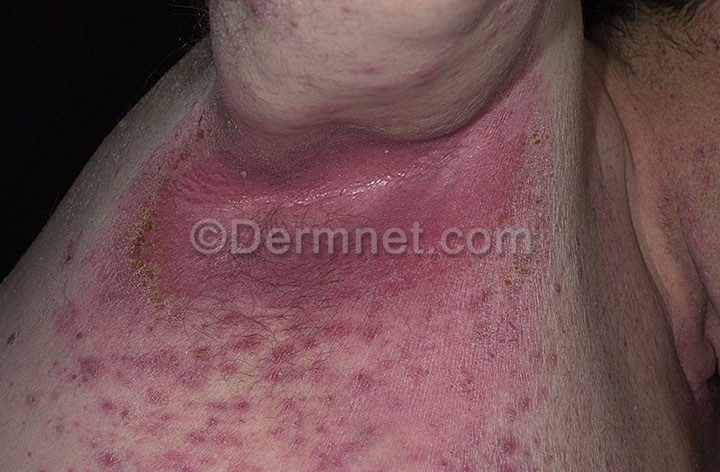
Disease: Tinea Ringworm Candidiasis and other Fungal Infections